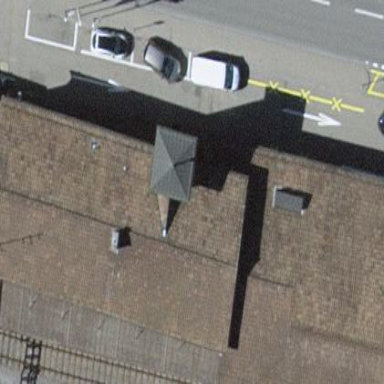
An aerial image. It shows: Train station building.